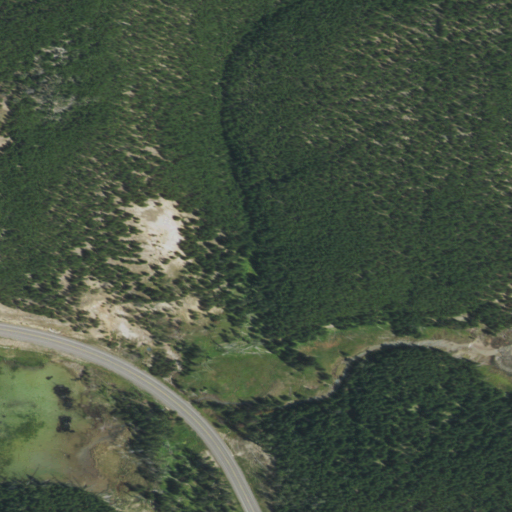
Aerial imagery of depression(s) in Wyoming named Porcelain Basin containing shrub, evergreen forest, open development, woody wetlands, medium intensity development, open water, grassland, and low intensity development